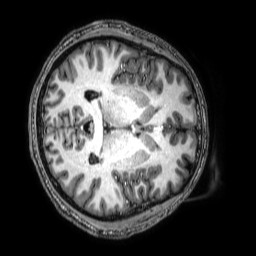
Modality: T1w
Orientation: axial
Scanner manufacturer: philips
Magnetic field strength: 3 T
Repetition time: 0.008 s
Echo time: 0.003575 s